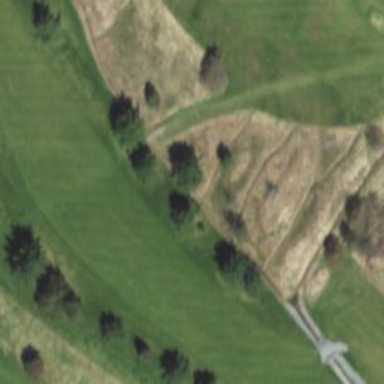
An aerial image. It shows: Scenic golf fairway.